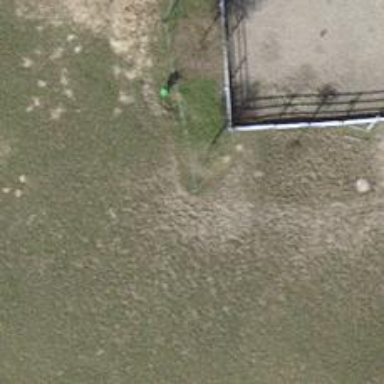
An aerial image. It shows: Fence.